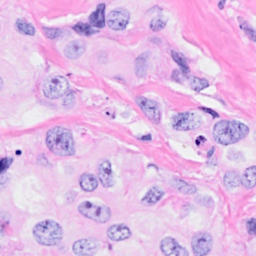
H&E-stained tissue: Breast